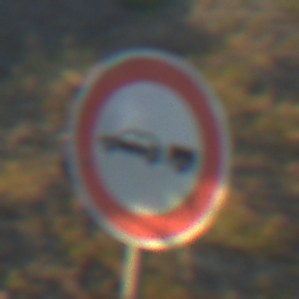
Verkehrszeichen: VerbotPersonenkraftwagenMitAnhaenger
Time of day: SunriseSunset
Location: Outdoor (RoadRail)
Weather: Clear
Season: NotSpecified
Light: Natural